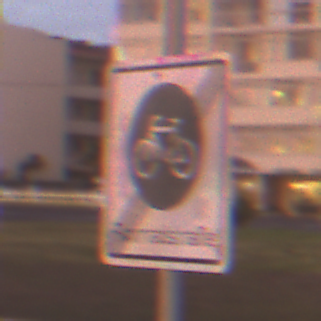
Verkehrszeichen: EndeFahrradstrasse
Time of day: SunriseSunset
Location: Outdoor (Urban)
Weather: PartlyCloudy
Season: NotSpecified
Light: Natural